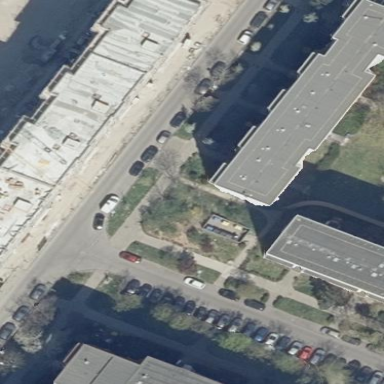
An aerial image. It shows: Building with apartments and flat roof.